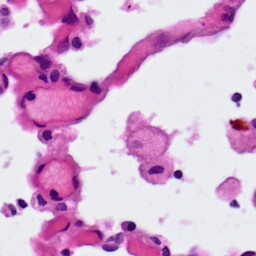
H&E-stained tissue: Lung